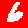
Digit: 6